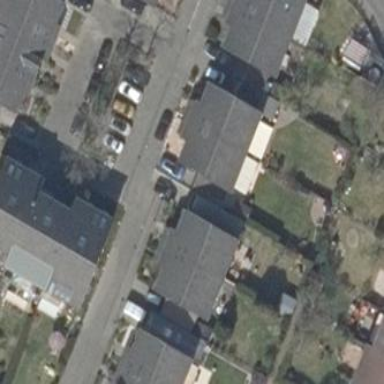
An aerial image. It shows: Semi-detached house with gabled roof.